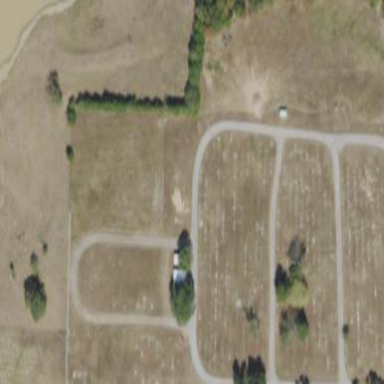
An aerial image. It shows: Cemetery.